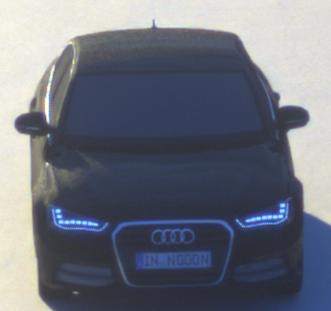
Make: Audi
Model: A6 2.0 TFSI
Detailed model: A6 (C7) Limousine
Model produced from: 2011/10
Model produced until: 2014/09
Doors: 4
Color: black
Road condition: dry road
Daytime: sunrise or sunset
Contrast: medium contrast